九年级 · 度量几何学
(8 分) 已知：如图， $\triangle A B C$ 内接于圆 $O$, 且 $A B$ 过圆心 $O, D$ 是弧 $B C$ 上的一点， $O D \perp B C$, 垂足为 $H$, 连接 $A D 、 C D, A D$ 与 $B C$ 交于点 $P$.

(1)求证: $\angle A C D=\angle A P B$.

(2)若 $A C=6, A B=10$, 求 $A D$ 的长.

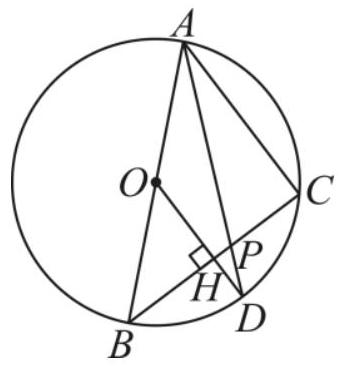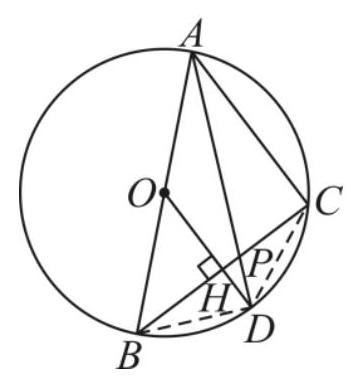
答案:  (1)见解析

(2) $4 \sqrt{5}$

解析: (1) 连接 $C D, B D$, 根据垂径定理可得 $B D=C D$, 即可得 $\angle B C D=\angle C A D$, 结合三角形外角的性质可证明结论;

（2）利用勾股定理可求解 $B C$ 的长, 结合勾股定理可求解 $B H=C H=4$, 再利用三角形的中位线可求解 $O H$ 的长, 即可求得 $H D$ 的长, 根据勾股定理可求解 $B D$ 的长, 由圆周角定理可得 $\angle A D B=90^{\circ}$, 再利用勾股定理可求解.

【详解】(1) 证明：连接 $C D, B D$,

$\because O D \perp B C$ 于点 $H$,

$\therefore B D=C D$,

$\therefore \angle B C D=\angle C A D$,

$\because \angle A P B=\angle C A D+\angle A C B, \angle A C D=\angle B C D+\angle A C B$,

$\therefore \angle A P B=\angle A C D$;

（2）解: $\because \angle A C B=90^{\circ}, A B=10, A C=6$,

$\therefore B C=\sqrt{A B^{2}-A C^{2}}=\sqrt{10^{2}-6^{2}}=8$,

$\because O D \perp B C$ 于点 $H$,

$\therefore B H=C H$,

$\therefore O H$ 是 $\triangle A B C$ 的中位线，

$\therefore O H=\frac{1}{2} A C=3$,

$\because A B=10$,

$\therefore O D=O A=O B=5$,

$\therefore H D=O D-O H=5-3=2$,

$\therefore B D=\sqrt{B H^{2}+H D^{2}}=\sqrt{4^{2}+2^{2}}=2 \sqrt{5}$,

$\because A B$ 为直径,

$\therefore \angle A D B=90^{\circ}$,

$\therefore B D^{2}+A D^{2}=A B^{2}$,

$\therefore A D=\sqrt{A B^{2}-B D^{2}}=\sqrt{10^{2}-(2 \sqrt{5})^{2}}=4 \sqrt{5}$,

解得 $A D=4 \sqrt{5}$.
【点睛】本题主要考查垂径定理, 圆周角定理, 勾股定理, 三角形的中位线, 三角形外角的性质等知识的综合运用, 灵活运用勾股定理求解线段的长是解题的关键.